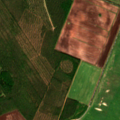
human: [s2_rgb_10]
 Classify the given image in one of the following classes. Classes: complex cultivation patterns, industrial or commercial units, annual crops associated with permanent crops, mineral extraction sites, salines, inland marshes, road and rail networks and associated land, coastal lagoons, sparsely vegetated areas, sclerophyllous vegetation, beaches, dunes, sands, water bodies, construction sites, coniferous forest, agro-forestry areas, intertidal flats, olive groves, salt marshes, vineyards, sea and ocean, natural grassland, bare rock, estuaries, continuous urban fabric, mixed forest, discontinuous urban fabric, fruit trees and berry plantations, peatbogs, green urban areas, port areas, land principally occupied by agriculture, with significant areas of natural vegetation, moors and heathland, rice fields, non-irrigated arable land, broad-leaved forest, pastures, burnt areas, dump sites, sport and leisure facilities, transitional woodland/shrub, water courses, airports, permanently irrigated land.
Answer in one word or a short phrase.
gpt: non-irrigated arable land, coniferous forest, transitional woodland/shrub